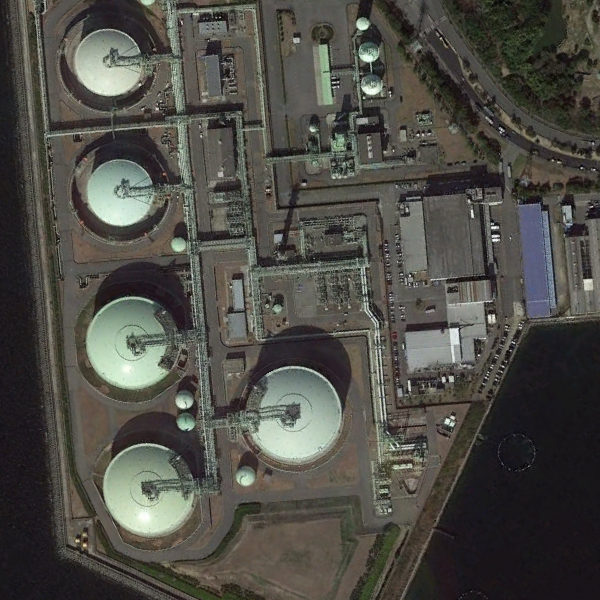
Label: StorageTanks